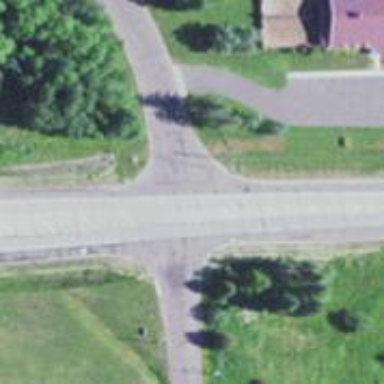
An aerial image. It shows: Road with stop sign.